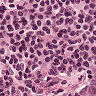
Metastatic tissue present: no